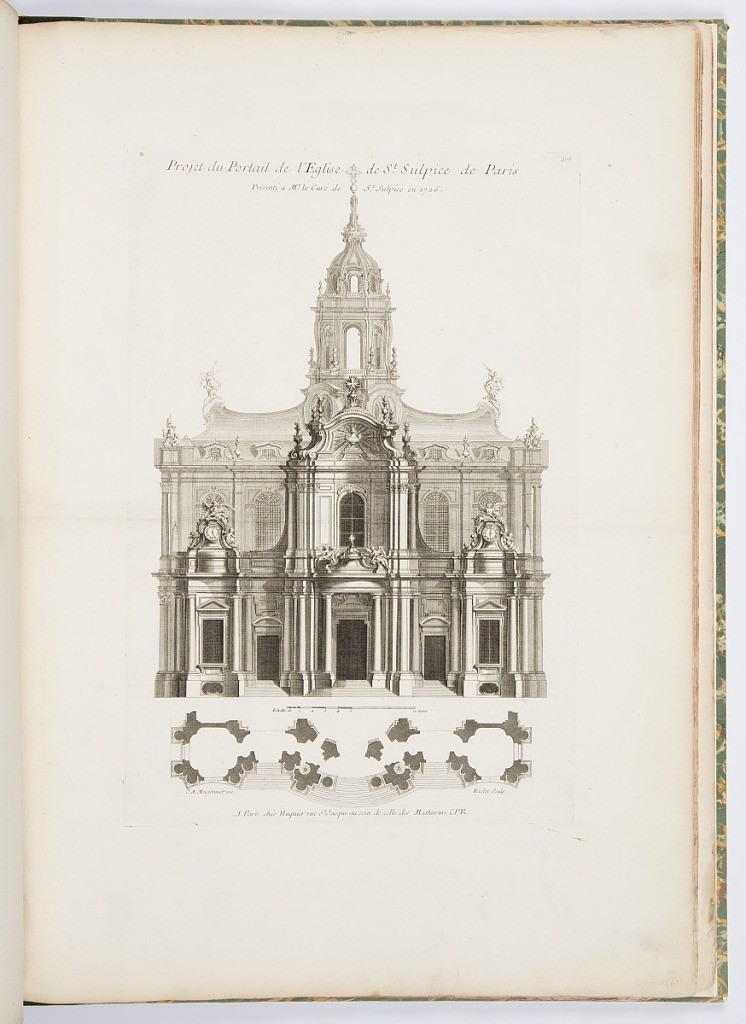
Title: Projet du Portail de l'Eglise de St. Sulpice de Paris (Design for the Portal of the Church of St. Sulpice of Paris), plate 105, in Oeuvres de Juste-Aurèle Meissonnier (Works by Juste-Aurèle Meissonnier)
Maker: Juste-Aurèle Meissonnier, French, b. Italy, 1695–1750
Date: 1748
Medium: Engraving on white laid paper
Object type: Print
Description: Facade shows three doors and several windows, two clocks and topped with tower, all decorated with curving Rococo lines. Lower section, plan of building.